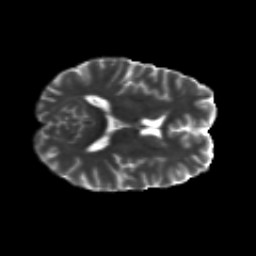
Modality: T2w
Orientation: axial
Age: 29
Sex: female
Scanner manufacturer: siemens
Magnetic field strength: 3 T
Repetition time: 8.8 s
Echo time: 0.085 s